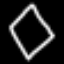
Label: diamond